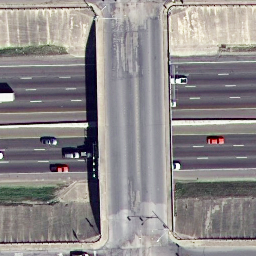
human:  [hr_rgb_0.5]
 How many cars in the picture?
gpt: nine

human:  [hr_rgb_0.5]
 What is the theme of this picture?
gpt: overpass

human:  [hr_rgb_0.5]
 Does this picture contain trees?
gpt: yes

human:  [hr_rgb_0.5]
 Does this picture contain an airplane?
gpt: no